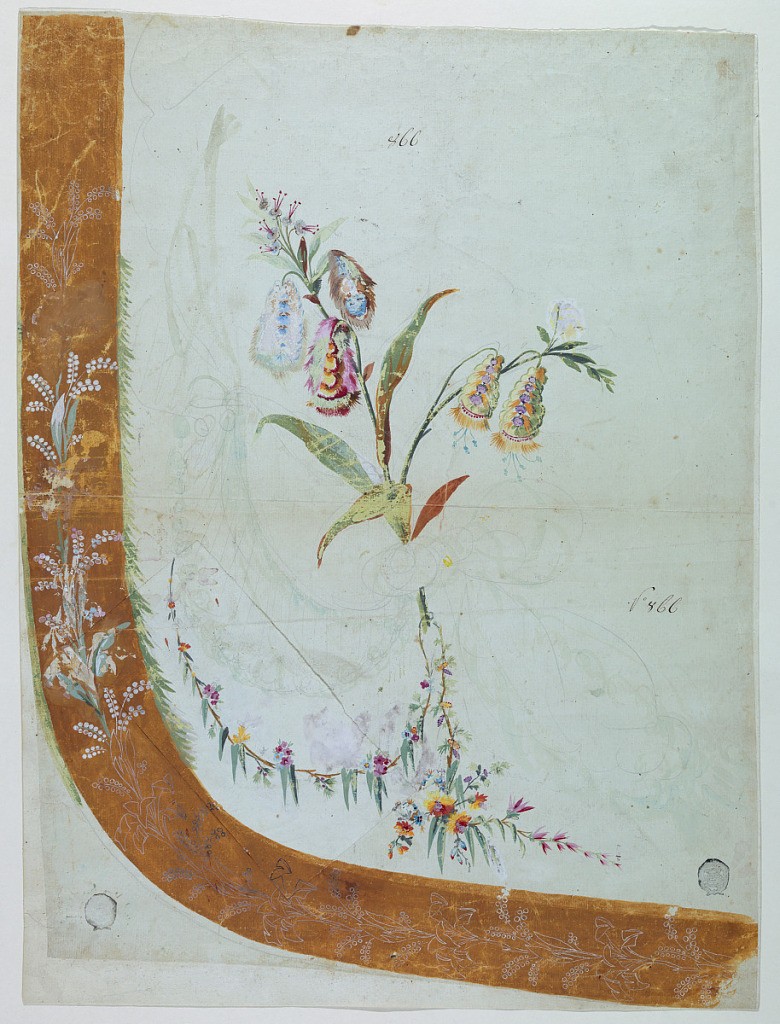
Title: Design no. 866 for the Embroidery of the Lower Front Part of an Overskirt of the "Fabrique de St. Ruf"
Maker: Fabrique de Saint Ruf, Lyon, France
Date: ca. 1785
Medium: Graphite, brush and gouache on paper
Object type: Drawing
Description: A plant of Persian flowers and a garland of naturalistic flowers. Brown border strip with a row of plants. Parts of the garland and of the strip are upon a piece of paper pasted over a discarded suggestion. Numbered twice, in ink "866", one off the figures being preceded by "V (?) o".